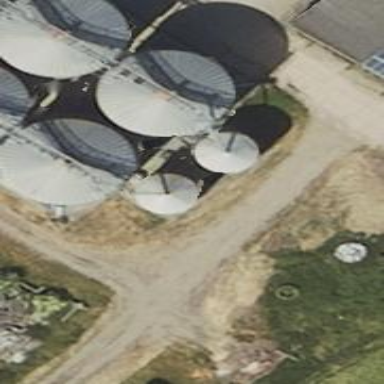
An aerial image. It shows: Storage tank that is man-made.